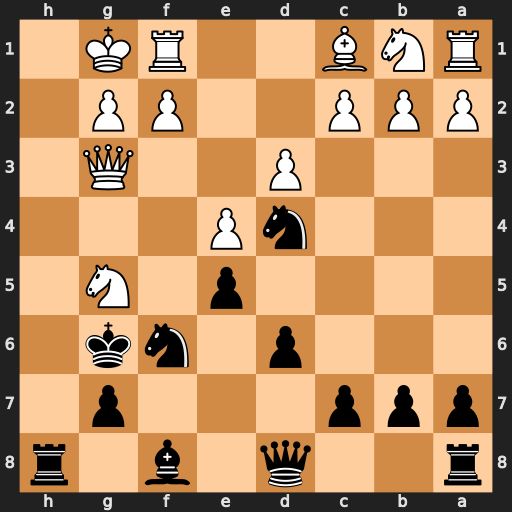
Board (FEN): r2q1b1r/ppp3p1/3p1nk1/4p1N1/3nP3/3P2Q1/PPP2PP1/RNB2RK1
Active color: b
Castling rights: -
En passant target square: -
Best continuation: Ne2#